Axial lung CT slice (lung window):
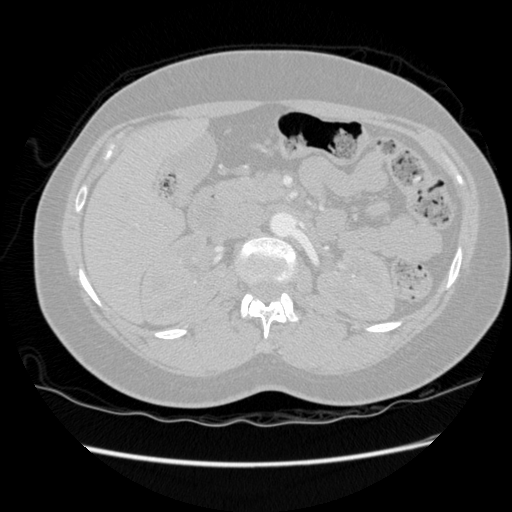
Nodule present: no